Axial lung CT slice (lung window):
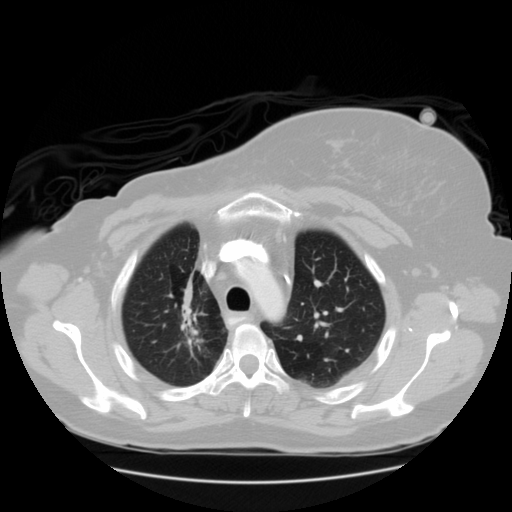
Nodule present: no